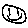
Label: smiley face